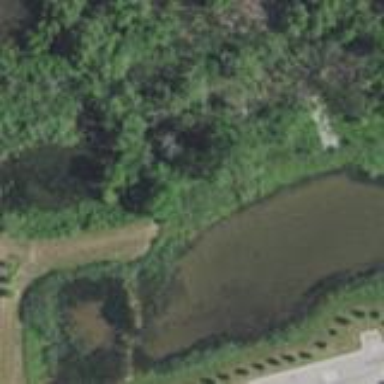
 creating natural and serene environment."